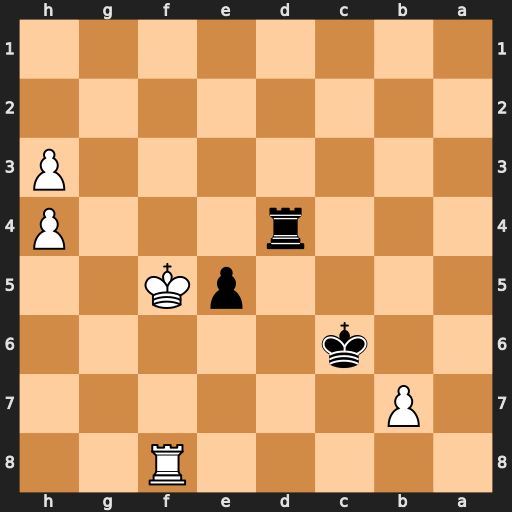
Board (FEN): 5R2/1P6/2k5/4pK2/3r3P/7P/8/8
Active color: b
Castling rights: -
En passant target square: -
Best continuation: Rf4+ Kxe5 Rxf8